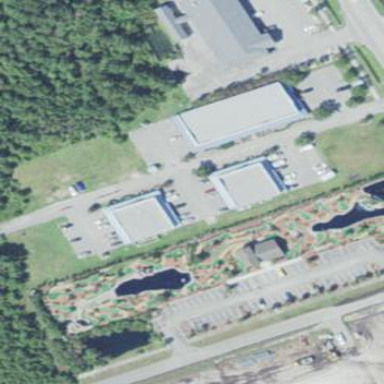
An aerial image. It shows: Miniature golf leisure land.